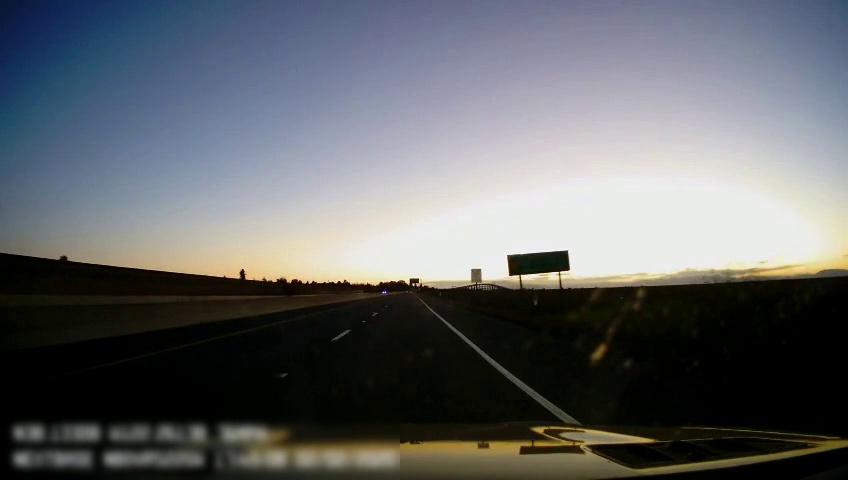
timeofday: Dusk/Dawn/Twilight
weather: Sunny
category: Drivable Space
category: Lanes | Current Lane
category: Lanes | Current Lane
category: Lanes | Alternate Lane
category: Traffic | Signs